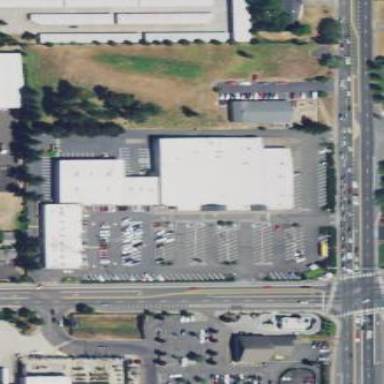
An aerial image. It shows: Retail area.